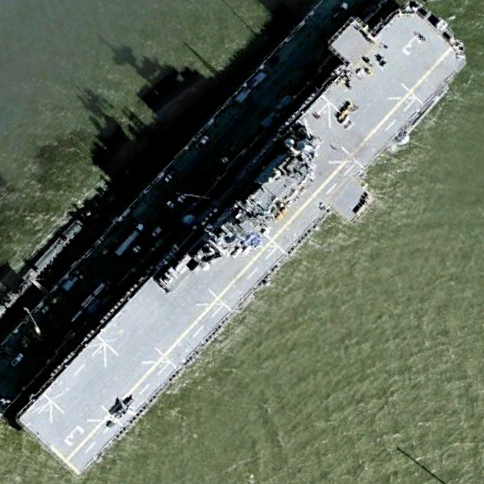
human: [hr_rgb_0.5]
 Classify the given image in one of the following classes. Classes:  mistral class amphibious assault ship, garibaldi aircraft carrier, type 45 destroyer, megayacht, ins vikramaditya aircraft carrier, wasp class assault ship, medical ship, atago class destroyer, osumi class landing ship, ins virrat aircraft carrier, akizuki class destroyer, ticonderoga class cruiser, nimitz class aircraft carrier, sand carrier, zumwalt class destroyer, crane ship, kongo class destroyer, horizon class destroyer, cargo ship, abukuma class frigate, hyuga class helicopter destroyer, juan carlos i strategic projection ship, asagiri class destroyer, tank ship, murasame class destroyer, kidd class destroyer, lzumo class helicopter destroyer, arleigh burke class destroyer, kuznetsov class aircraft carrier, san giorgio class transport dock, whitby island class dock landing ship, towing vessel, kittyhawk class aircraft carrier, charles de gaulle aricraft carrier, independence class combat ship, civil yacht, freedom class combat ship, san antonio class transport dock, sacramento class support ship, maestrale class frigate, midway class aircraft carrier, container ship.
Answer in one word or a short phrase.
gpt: Wasp class assault ship